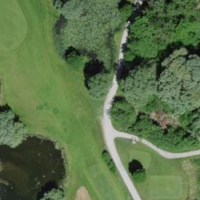
EUNIS habitat code: 53
Species observed at this site:
Rubus caesius
Sagittaria latifolia
Caltha palustris
Bombus terrestris